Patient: sex F, age 26
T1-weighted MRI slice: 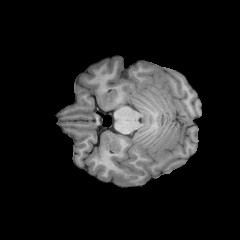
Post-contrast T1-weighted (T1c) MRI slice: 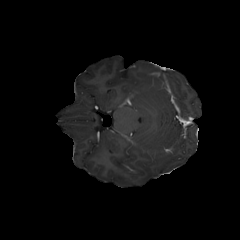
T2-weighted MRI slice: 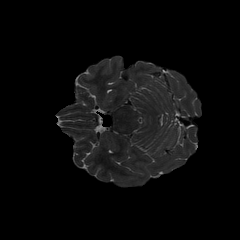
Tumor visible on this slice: no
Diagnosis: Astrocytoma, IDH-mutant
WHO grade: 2